Question: I am working on a E-commerce system. I use entity framework in my data layer. You can see my request-response cycle in the picture below. In my business layer, classes are page-based. I mean, business classes are created according to the requirement of page.
- Do I need surrogate classes? I don't hide any fields of entities and only one entity's fields appears in large quantities. - Will surrogate classes help me to improve response time? - One more question. Should I use WCF in this case? I use WebService in my application.

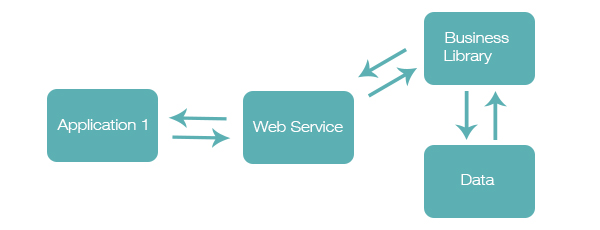
Answer: To answer your 3 questions:
1. No, doesn't sound like it.
2. No, a surrogate is used to change type serialisation.
3. Depends on your requirements.
You should structure your business logic based on the logic itself and it's complexity, not necessarily a class per page. This is not necessarily bad if it makes sense.
It's hard to give you advise based on that abstract and high level diagram. What does your code look like?
'WCF' can provide a web service. You can use 'WCF' if you want to. What kind of Web Service have you currently got?
I assume you mean <URL>
> Use if you need to change how a type is serialised.